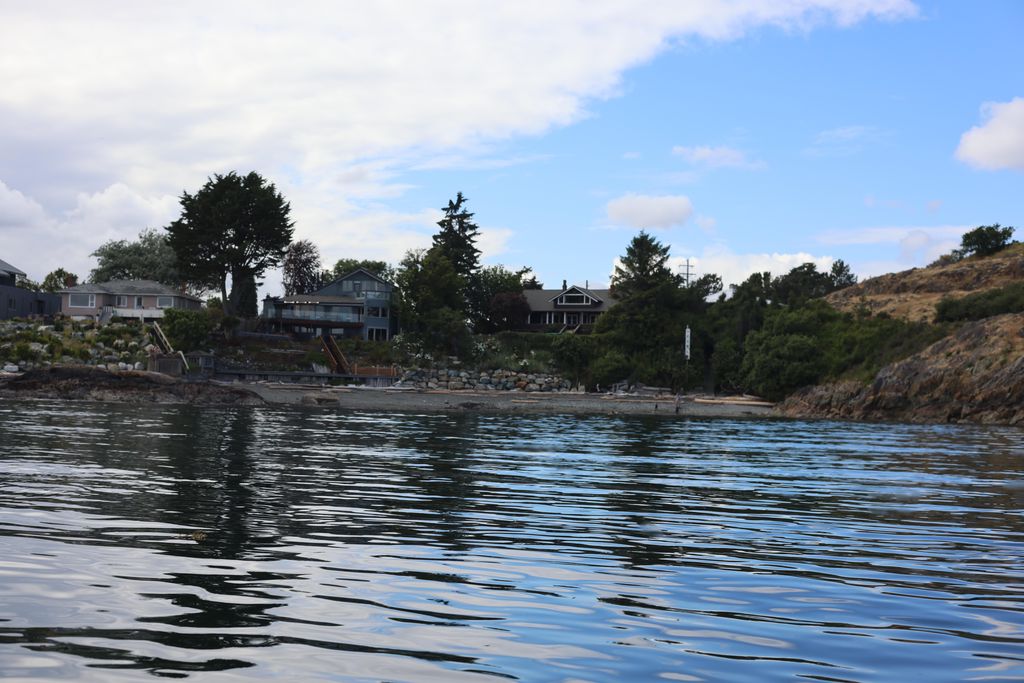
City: victoria